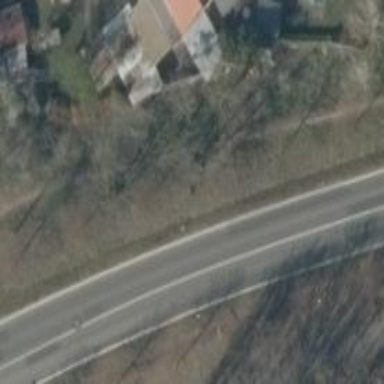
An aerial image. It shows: Secondary road with asphalt surface.